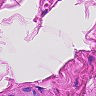
Metastatic tissue present: no